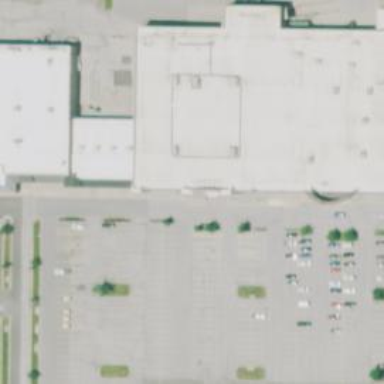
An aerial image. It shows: Parking space is available.